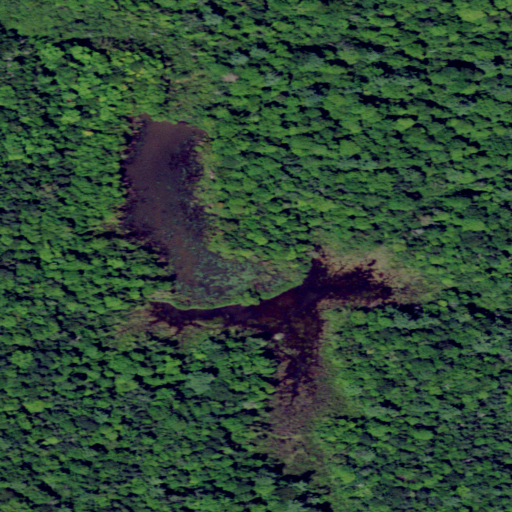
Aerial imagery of plain(s) in New York named Pine Plains containing deciduous forest, woody wetlands, mixed forest, and open water